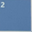
Piece: xx